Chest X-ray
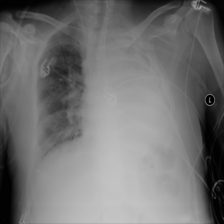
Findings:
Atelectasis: positive
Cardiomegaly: negative
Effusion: negative
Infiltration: positive
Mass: negative
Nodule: negative
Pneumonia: negative
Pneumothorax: negative
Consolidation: negative
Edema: negative
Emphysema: negative
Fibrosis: negative
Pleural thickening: negative
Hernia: negative